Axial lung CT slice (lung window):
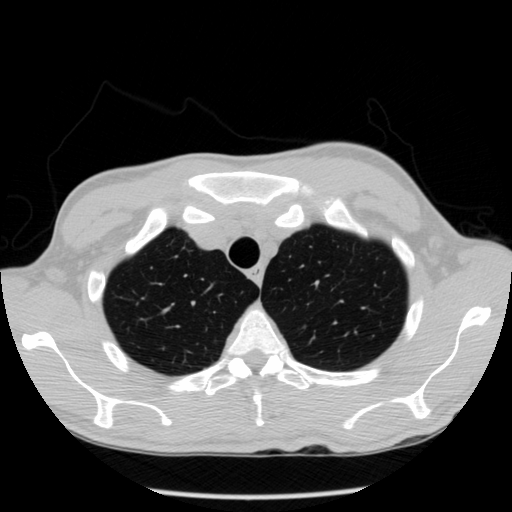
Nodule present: no